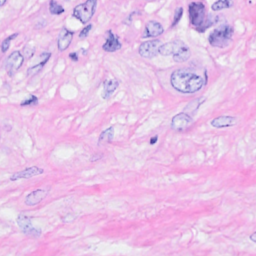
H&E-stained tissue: Breast